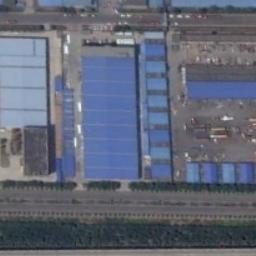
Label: industrial_area